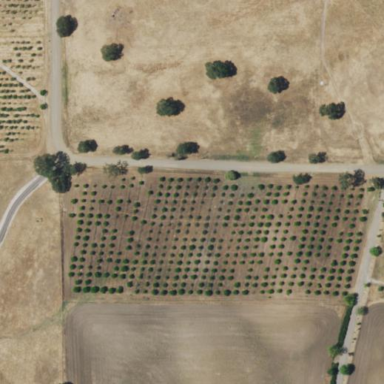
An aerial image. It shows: Orchard.